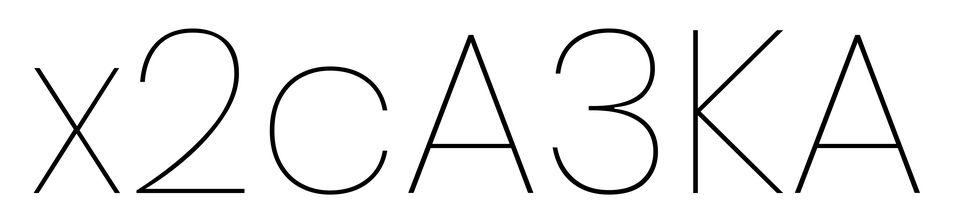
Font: Poppins-Thin